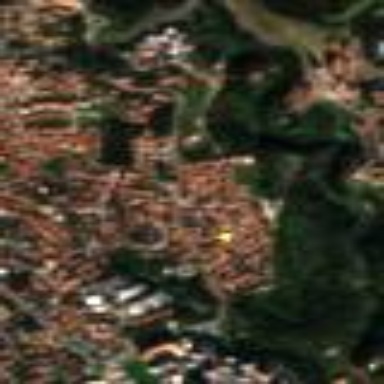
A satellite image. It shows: Charming neighbourhood.